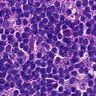
Metastatic tissue present: no